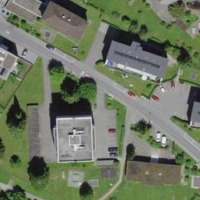
EUNIS habitat code: 55
Species observed at this site:
Corylus avellana